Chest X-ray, AP view. Patient: 34 years old, sex M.
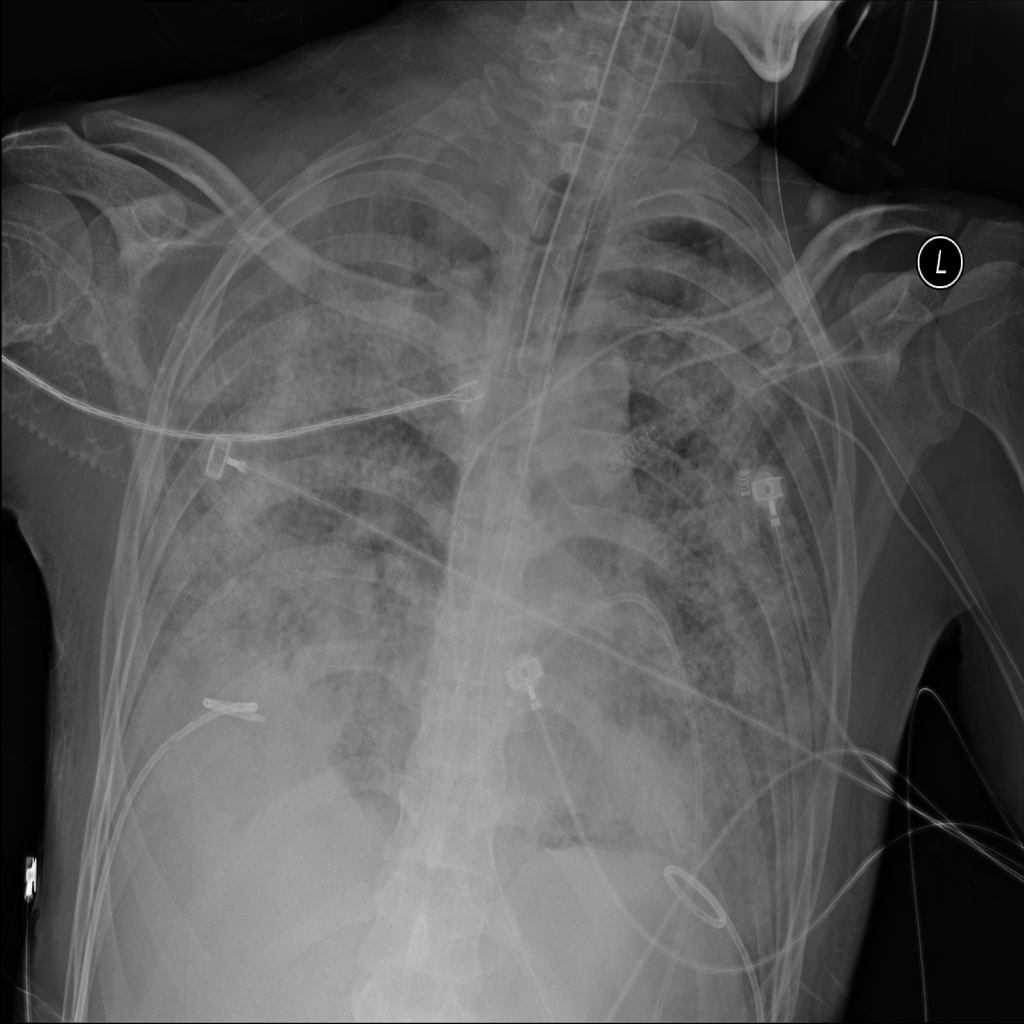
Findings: No Finding